Field crop: tomato
Growth stage: 1
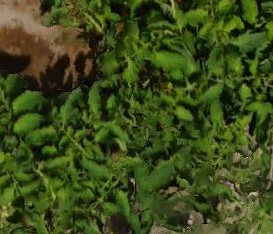
Species: tomato